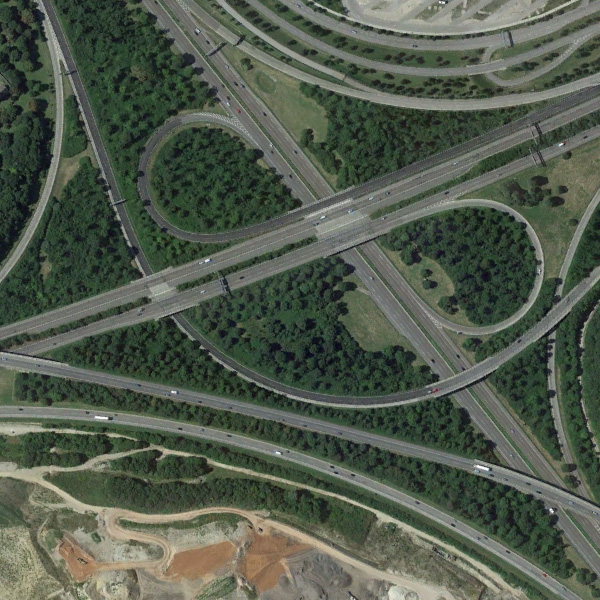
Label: Viaduct